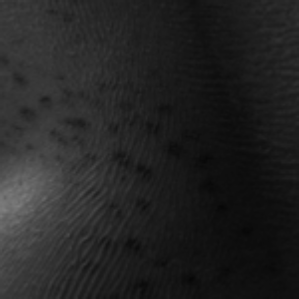
Label: frost